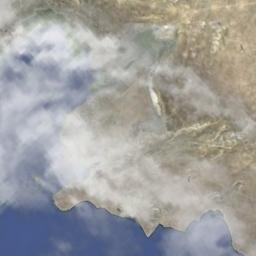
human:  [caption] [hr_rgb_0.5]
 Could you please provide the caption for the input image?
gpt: Large fluffy white clouds on land and blue sea .

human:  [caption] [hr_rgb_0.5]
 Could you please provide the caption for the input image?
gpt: There is a heavy cloud above the brown farmland .

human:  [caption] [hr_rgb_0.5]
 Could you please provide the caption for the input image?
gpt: The stratus clouds are located above the sea and the wasteland .

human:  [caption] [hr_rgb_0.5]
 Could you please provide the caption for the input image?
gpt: Sparse white clouds over a coast .

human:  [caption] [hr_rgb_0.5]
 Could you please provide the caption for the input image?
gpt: The white cloud is above bare land and blue sea .